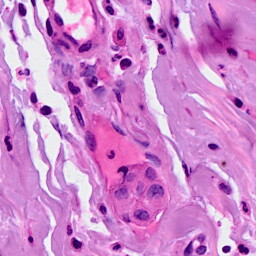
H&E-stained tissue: Breast